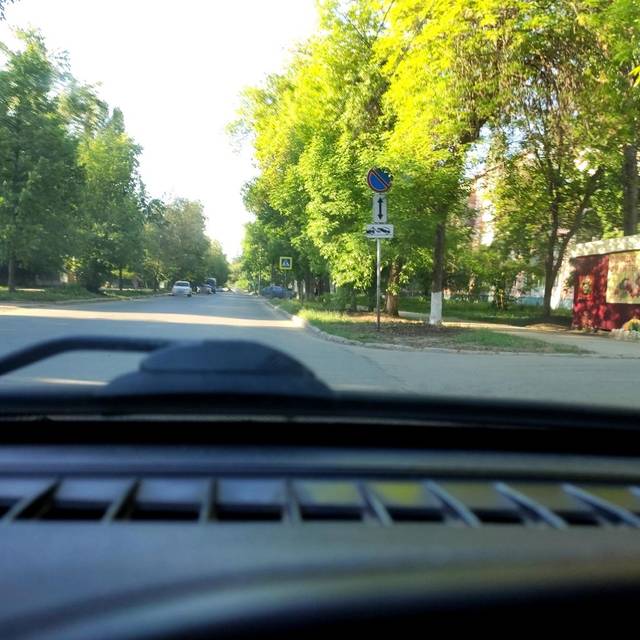
Region: Russia
Coordinates: 53.502, 49.409